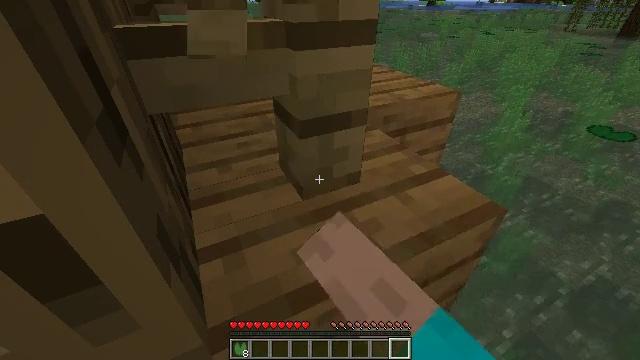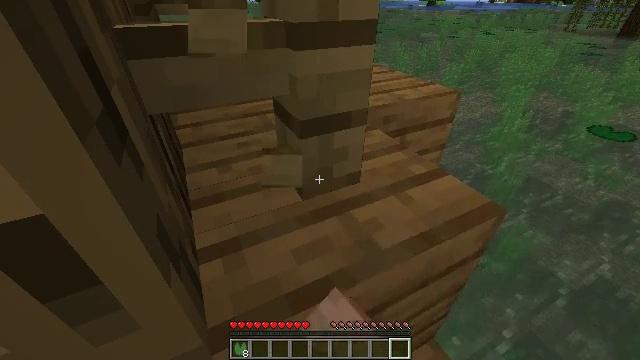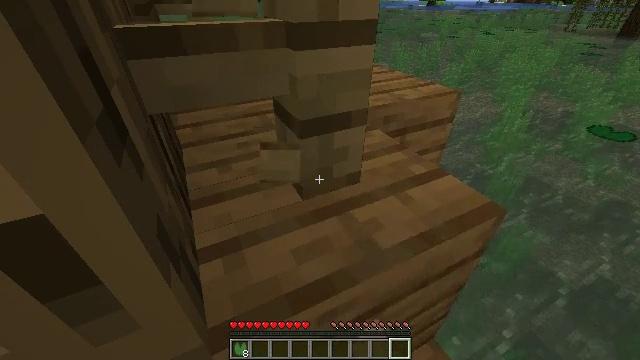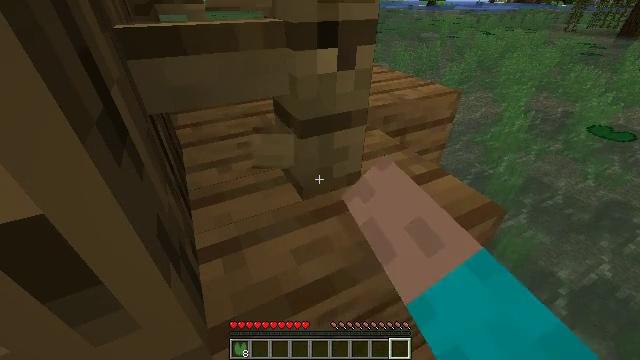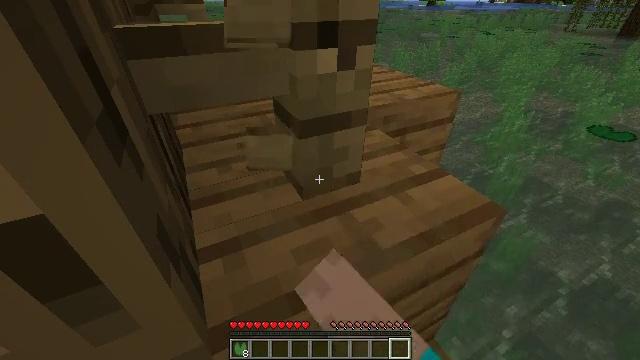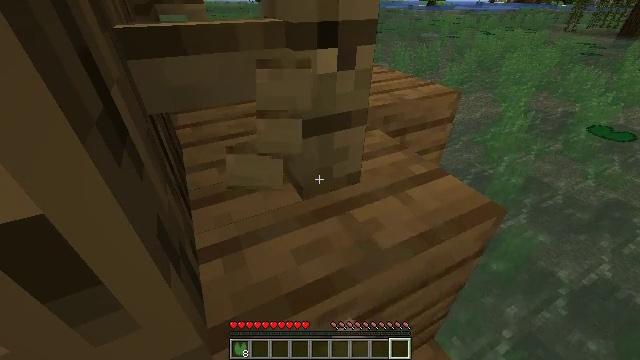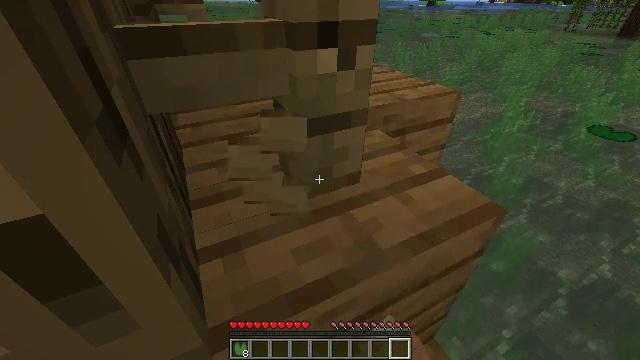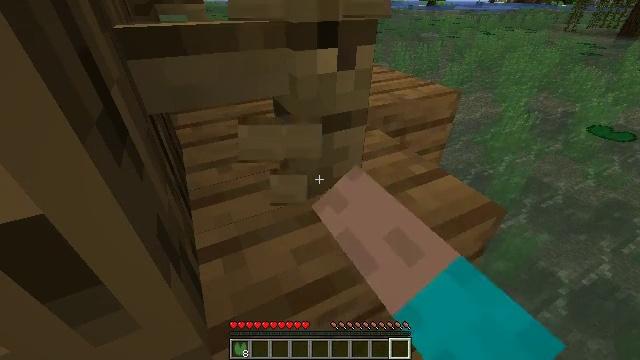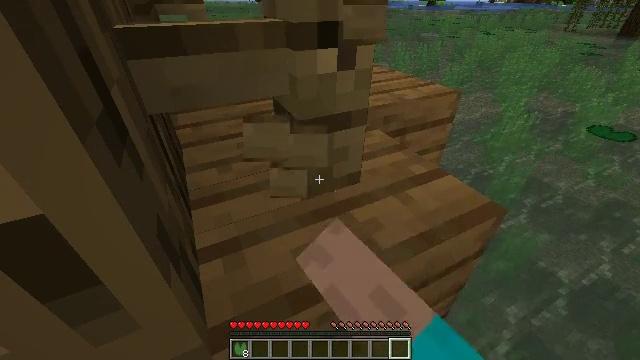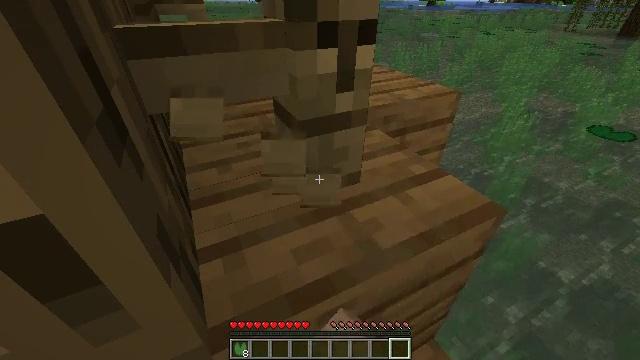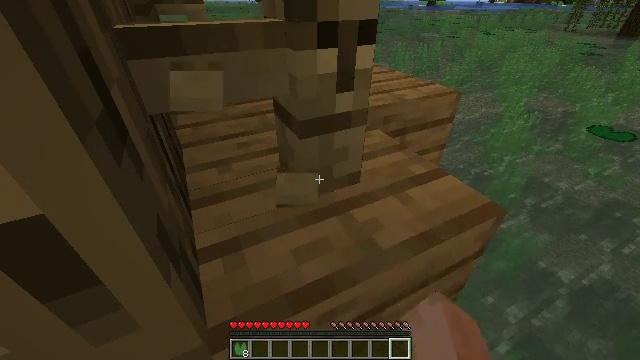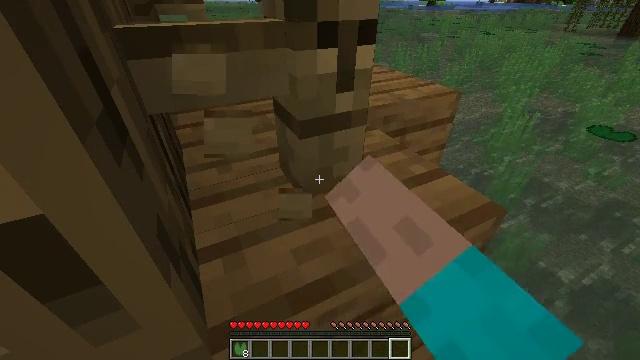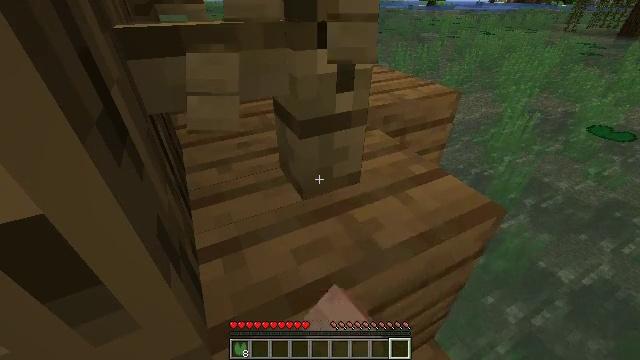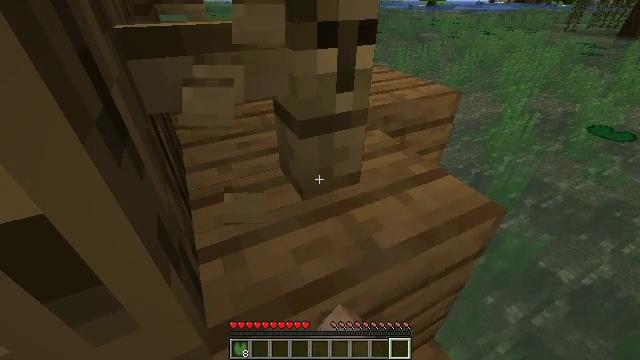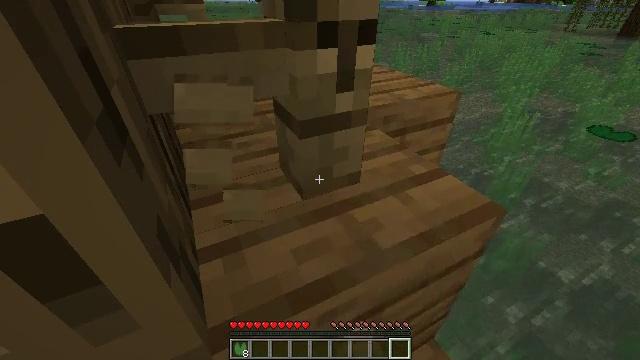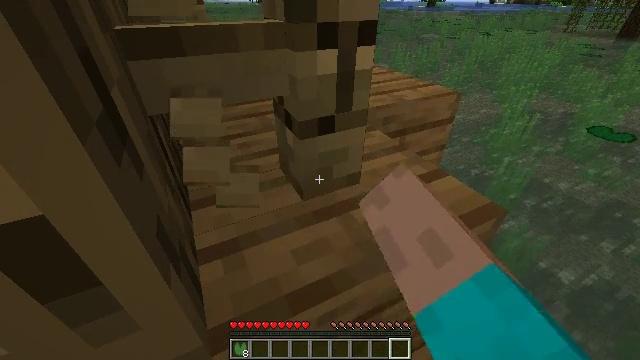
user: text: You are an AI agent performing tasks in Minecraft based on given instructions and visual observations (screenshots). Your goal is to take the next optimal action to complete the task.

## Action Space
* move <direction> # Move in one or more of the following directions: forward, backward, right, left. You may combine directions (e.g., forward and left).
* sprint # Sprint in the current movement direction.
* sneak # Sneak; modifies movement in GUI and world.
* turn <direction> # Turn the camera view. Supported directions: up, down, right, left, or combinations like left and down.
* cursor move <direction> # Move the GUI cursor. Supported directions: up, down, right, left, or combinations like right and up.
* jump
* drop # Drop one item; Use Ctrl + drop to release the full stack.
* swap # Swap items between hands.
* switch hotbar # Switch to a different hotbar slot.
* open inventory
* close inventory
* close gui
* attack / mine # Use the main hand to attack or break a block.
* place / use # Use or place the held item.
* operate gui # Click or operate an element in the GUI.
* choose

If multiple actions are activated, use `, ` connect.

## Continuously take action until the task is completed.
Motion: motion action
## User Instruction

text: Remove the oak fence from its place.
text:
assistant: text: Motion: attack / mine
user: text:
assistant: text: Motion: attack / mine
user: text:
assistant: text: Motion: attack / mine
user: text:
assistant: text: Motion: attack / mine
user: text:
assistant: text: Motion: attack / mine
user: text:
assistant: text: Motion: attack / mine
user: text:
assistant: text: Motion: attack / mine
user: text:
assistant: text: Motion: attack / mine
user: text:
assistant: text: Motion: attack / mine
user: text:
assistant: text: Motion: attack / mine
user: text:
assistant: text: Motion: attack / mine
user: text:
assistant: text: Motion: attack / mine
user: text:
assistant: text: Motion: attack / mine
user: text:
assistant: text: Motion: attack / mine
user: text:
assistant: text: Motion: attack / mine
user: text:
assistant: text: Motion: attack / mine
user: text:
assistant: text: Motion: attack / mine
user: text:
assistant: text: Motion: attack / mine
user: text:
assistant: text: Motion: attack / mine
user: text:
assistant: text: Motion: attack / mine
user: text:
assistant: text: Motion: attack / mine
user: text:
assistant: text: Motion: attack / mine
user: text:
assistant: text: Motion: attack / mine
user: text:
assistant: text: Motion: attack / mine
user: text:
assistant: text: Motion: attack / mine
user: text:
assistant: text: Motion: attack / mine
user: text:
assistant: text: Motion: attack / mine
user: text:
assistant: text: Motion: attack / mine
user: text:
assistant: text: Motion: attack / mine
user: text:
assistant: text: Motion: attack / mine